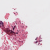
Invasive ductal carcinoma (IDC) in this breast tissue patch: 0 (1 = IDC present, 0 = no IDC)